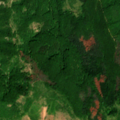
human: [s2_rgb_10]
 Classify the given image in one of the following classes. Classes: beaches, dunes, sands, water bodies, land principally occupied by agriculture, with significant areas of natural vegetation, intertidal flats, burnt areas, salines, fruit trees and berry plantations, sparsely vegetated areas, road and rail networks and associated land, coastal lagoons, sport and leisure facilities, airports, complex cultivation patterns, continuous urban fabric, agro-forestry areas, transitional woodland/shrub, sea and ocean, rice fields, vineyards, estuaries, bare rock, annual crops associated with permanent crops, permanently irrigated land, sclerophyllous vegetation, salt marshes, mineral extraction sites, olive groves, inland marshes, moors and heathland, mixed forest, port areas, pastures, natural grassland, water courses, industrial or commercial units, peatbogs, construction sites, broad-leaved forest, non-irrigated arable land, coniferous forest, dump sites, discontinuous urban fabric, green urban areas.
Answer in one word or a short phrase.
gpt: pastures, broad-leaved forest, mixed forest, natural grassland